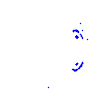
Particle: proton